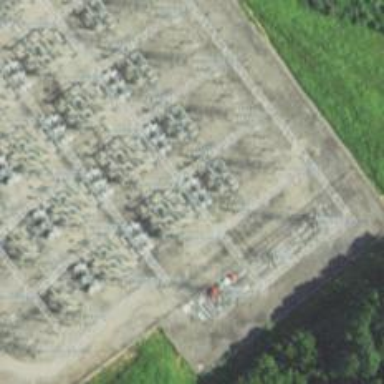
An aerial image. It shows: Switch for power supply.